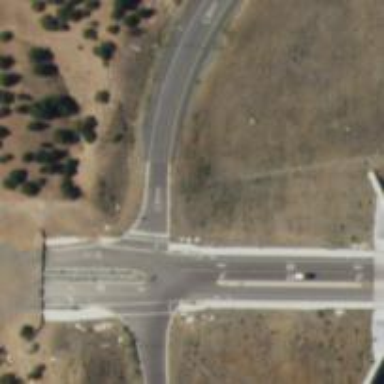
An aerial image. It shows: Solid crossing edge road marking.